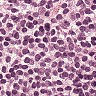
Metastatic tissue present: no